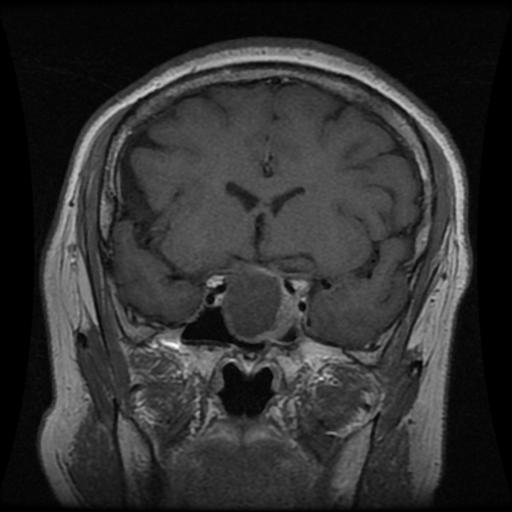
Label: pituitary